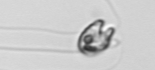
Label: flagellate_morphotype1